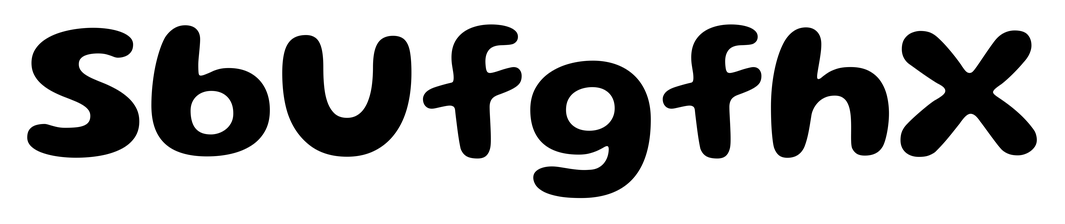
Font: Gluten_SemiBold